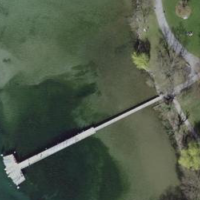
EUNIS habitat code: 14
Species observed at this site:
Chroicocephalus ridibundus
Phalacrocorax carbo
Podiceps grisegena
Podiceps cristatus
Cygnus olor
Larus michahellis
Fulica atra
Mergus merganser
Anser anser
Motacilla alba